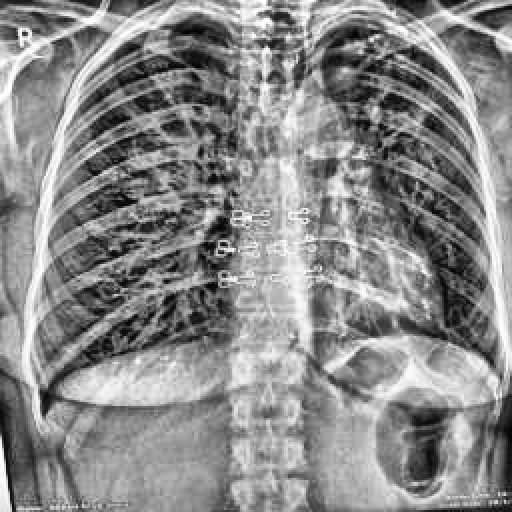
Finding: TUBERCULOSIS